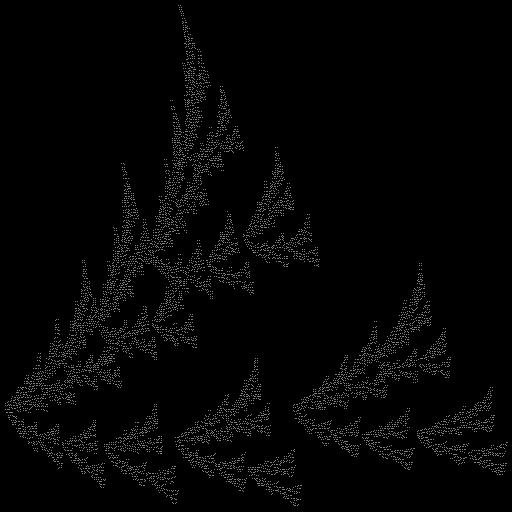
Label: watersprite